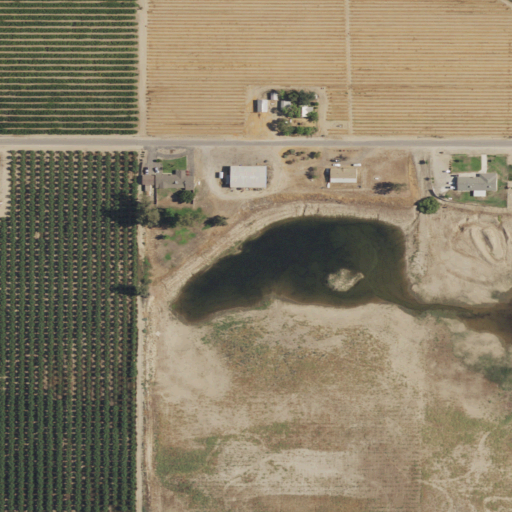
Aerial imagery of depression(s) in California named Darby Pond containing cultivated crops, open development, open water, low intensity development, and grassland